Field crop: maize
Growth stage: 2
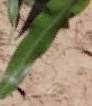
Species: maize